Question: I'm trying to create a simple tracker. In columns B and C, tasks are tagged with an author, and then the author fills in a completion date.
Above is a dashboard that counts items for easy viewing. I countif for the total, but have not been able write a formula for the complete column. I've tried countifs, but haven't been able to get the formula to work.
Thoughts?

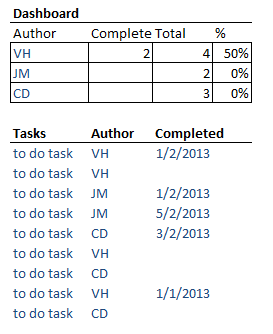
Answer: Try below formula as per attached